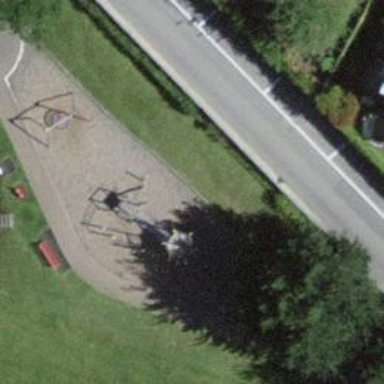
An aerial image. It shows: Playground featuring slide.